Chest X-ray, PA view. Patient: 52 years old, sex M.
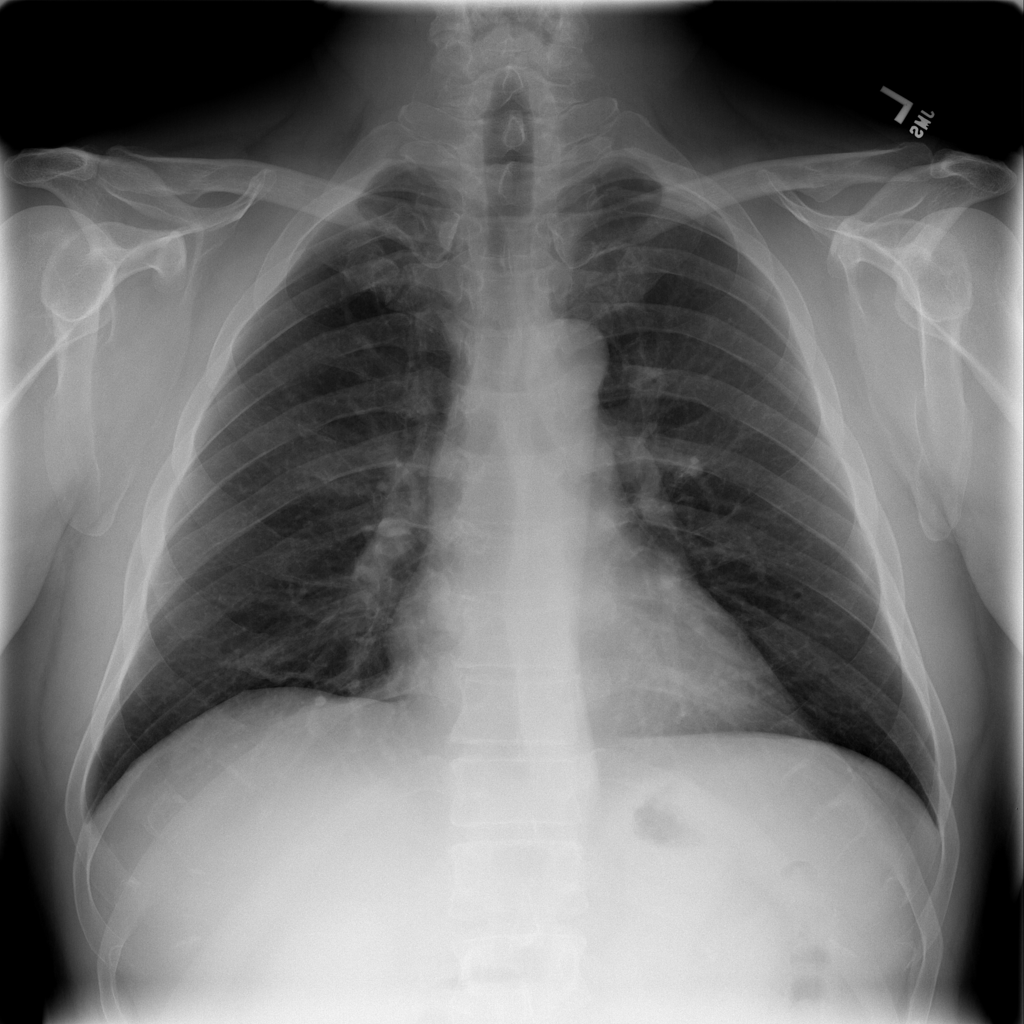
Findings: No Finding